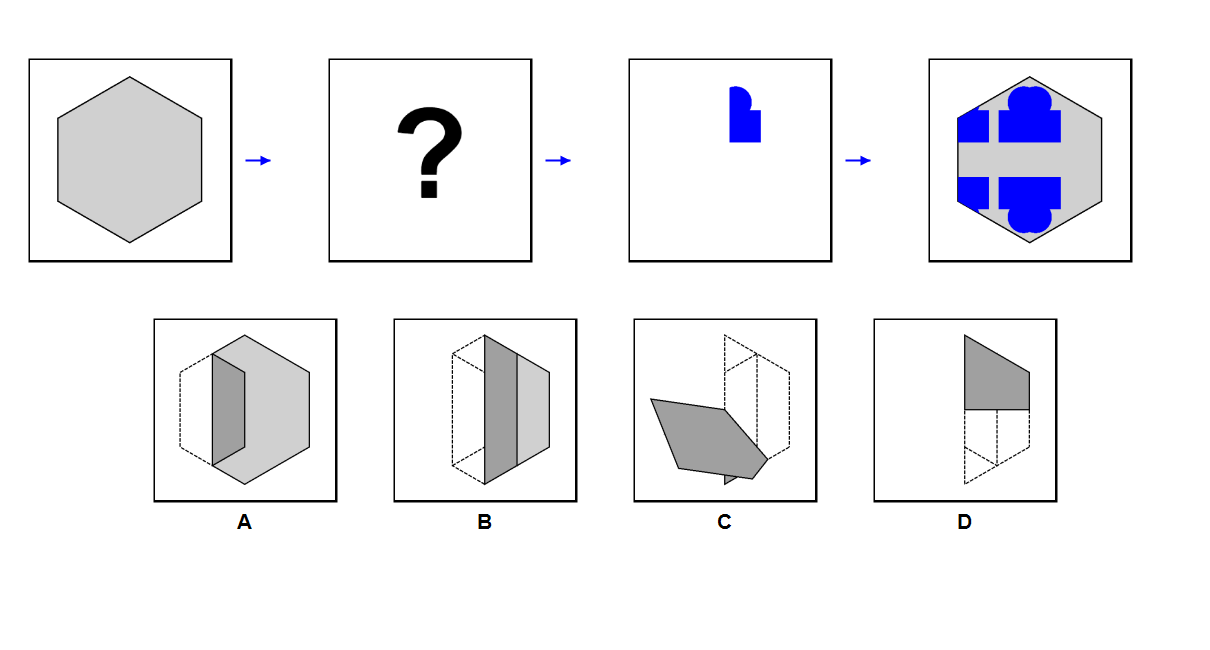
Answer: C